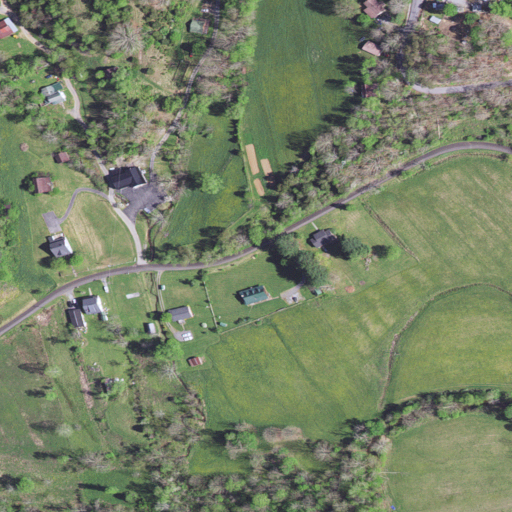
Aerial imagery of valley in Virginia named Barnett Hollow containing pasture, open development, deciduous forest, low intensity development, woody wetlands, medium intensity development, and herbaceous wetlands